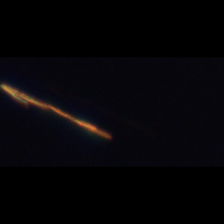
Taxon: Psuedo-nitzschia
Group: Diatoms